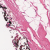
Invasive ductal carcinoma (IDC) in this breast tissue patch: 0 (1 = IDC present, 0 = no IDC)